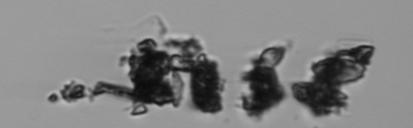
Label: Thalassiosira_TAG_external_detritus